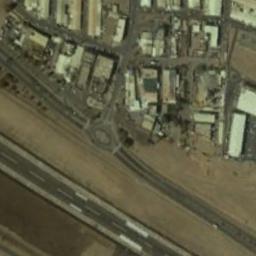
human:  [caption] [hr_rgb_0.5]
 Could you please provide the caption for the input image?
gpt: The runway is on the bare land next to some houses .

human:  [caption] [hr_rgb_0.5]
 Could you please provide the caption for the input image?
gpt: There are many buildings beside the runway .

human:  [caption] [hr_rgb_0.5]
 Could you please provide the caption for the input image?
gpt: There are many buildings next to the runway, And there are white short and thick signs on the runway .

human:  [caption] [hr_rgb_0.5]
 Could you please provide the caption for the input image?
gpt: The runway is next to some houses and several touchdown zone markings and aiming point markings are on the runway .

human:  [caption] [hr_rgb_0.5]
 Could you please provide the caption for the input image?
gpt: There are many buildings beside the runway .